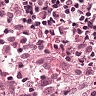
Metastatic tissue present: no